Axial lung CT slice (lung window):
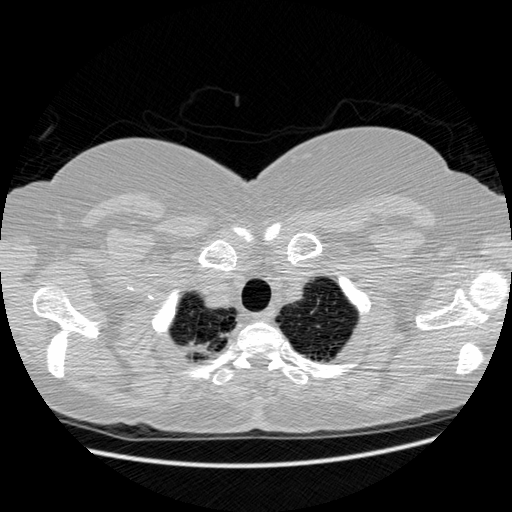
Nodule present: no